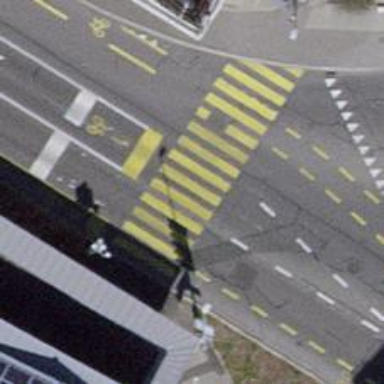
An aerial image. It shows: Zebra crossing with traffic signals.